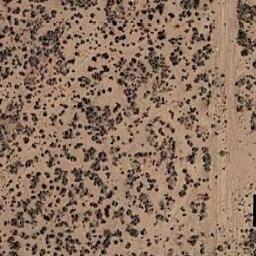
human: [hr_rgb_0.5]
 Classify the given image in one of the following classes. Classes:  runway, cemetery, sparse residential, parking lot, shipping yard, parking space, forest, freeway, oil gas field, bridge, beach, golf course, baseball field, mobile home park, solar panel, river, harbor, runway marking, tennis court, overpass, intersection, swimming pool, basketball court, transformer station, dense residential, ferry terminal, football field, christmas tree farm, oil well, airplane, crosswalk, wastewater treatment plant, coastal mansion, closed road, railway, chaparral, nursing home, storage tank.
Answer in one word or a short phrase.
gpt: chaparral